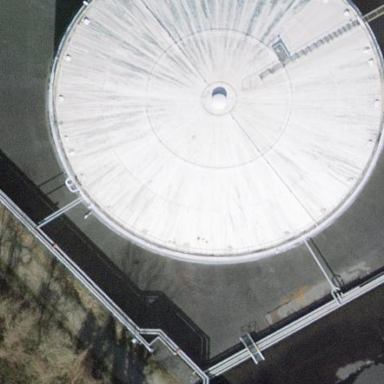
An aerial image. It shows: Storage tank building.